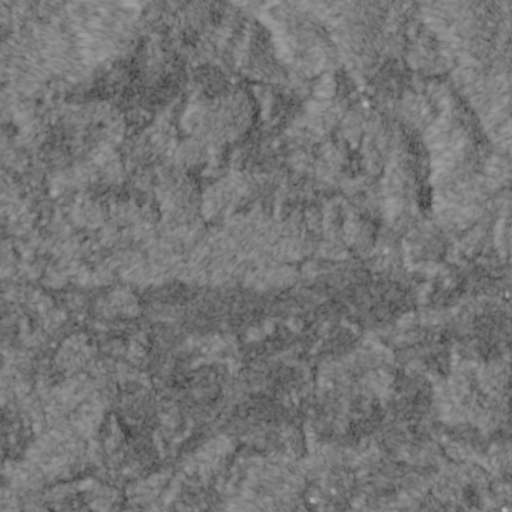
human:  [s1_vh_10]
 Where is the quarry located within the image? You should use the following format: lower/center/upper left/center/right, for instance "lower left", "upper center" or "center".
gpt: The quarry is located in the lower center of the image.
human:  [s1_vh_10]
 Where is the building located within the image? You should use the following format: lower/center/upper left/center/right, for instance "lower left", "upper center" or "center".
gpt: There is no building in the image.

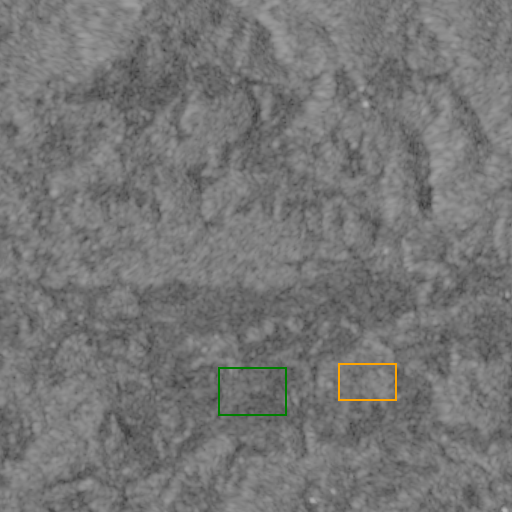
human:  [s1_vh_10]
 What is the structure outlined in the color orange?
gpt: The structure outlined in orange is a crop field.
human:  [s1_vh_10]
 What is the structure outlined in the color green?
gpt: The structure outlined in green is a quarry.
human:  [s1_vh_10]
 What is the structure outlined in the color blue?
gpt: There is no blue outline.